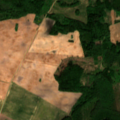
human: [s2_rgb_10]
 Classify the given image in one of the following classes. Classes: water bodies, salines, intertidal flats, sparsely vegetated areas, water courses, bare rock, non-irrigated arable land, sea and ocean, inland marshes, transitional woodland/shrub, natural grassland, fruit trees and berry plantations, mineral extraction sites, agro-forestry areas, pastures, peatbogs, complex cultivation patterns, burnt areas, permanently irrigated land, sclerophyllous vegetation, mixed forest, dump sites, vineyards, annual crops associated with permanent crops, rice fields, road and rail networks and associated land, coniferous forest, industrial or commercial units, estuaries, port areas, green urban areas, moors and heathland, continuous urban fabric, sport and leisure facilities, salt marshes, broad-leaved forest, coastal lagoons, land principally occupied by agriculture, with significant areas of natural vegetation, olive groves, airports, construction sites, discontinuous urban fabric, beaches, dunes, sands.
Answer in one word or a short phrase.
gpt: non-irrigated arable land, complex cultivation patterns, broad-leaved forest, mixed forest, transitional woodland/shrub